Question: What is the best way to achieve this style in uitableview cells?

I need to know how to achieve that result. I've seen tutorials but nothing similar. Any help would be greatly appreciated.
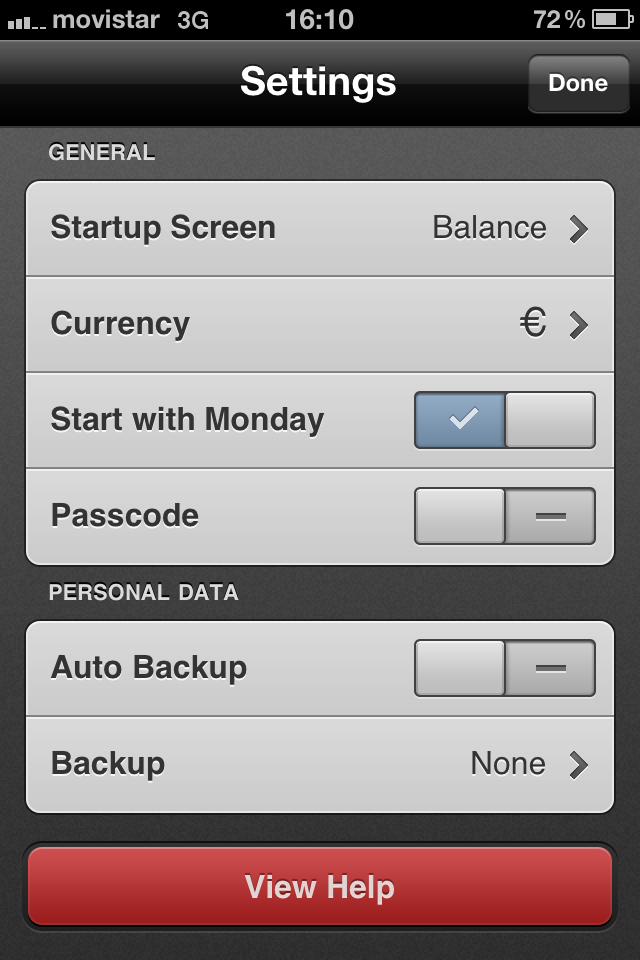
Answer: You can achieve this by creating a custom cell add shadows on UILabel's text and custom UISwitch. See apple's elements sample for faster performance they are using drawRect for drawing cell. Also you will find on google about gradient cell using drawRect. That should help you to achieve the result you are looking for.